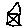
Label: house